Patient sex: M
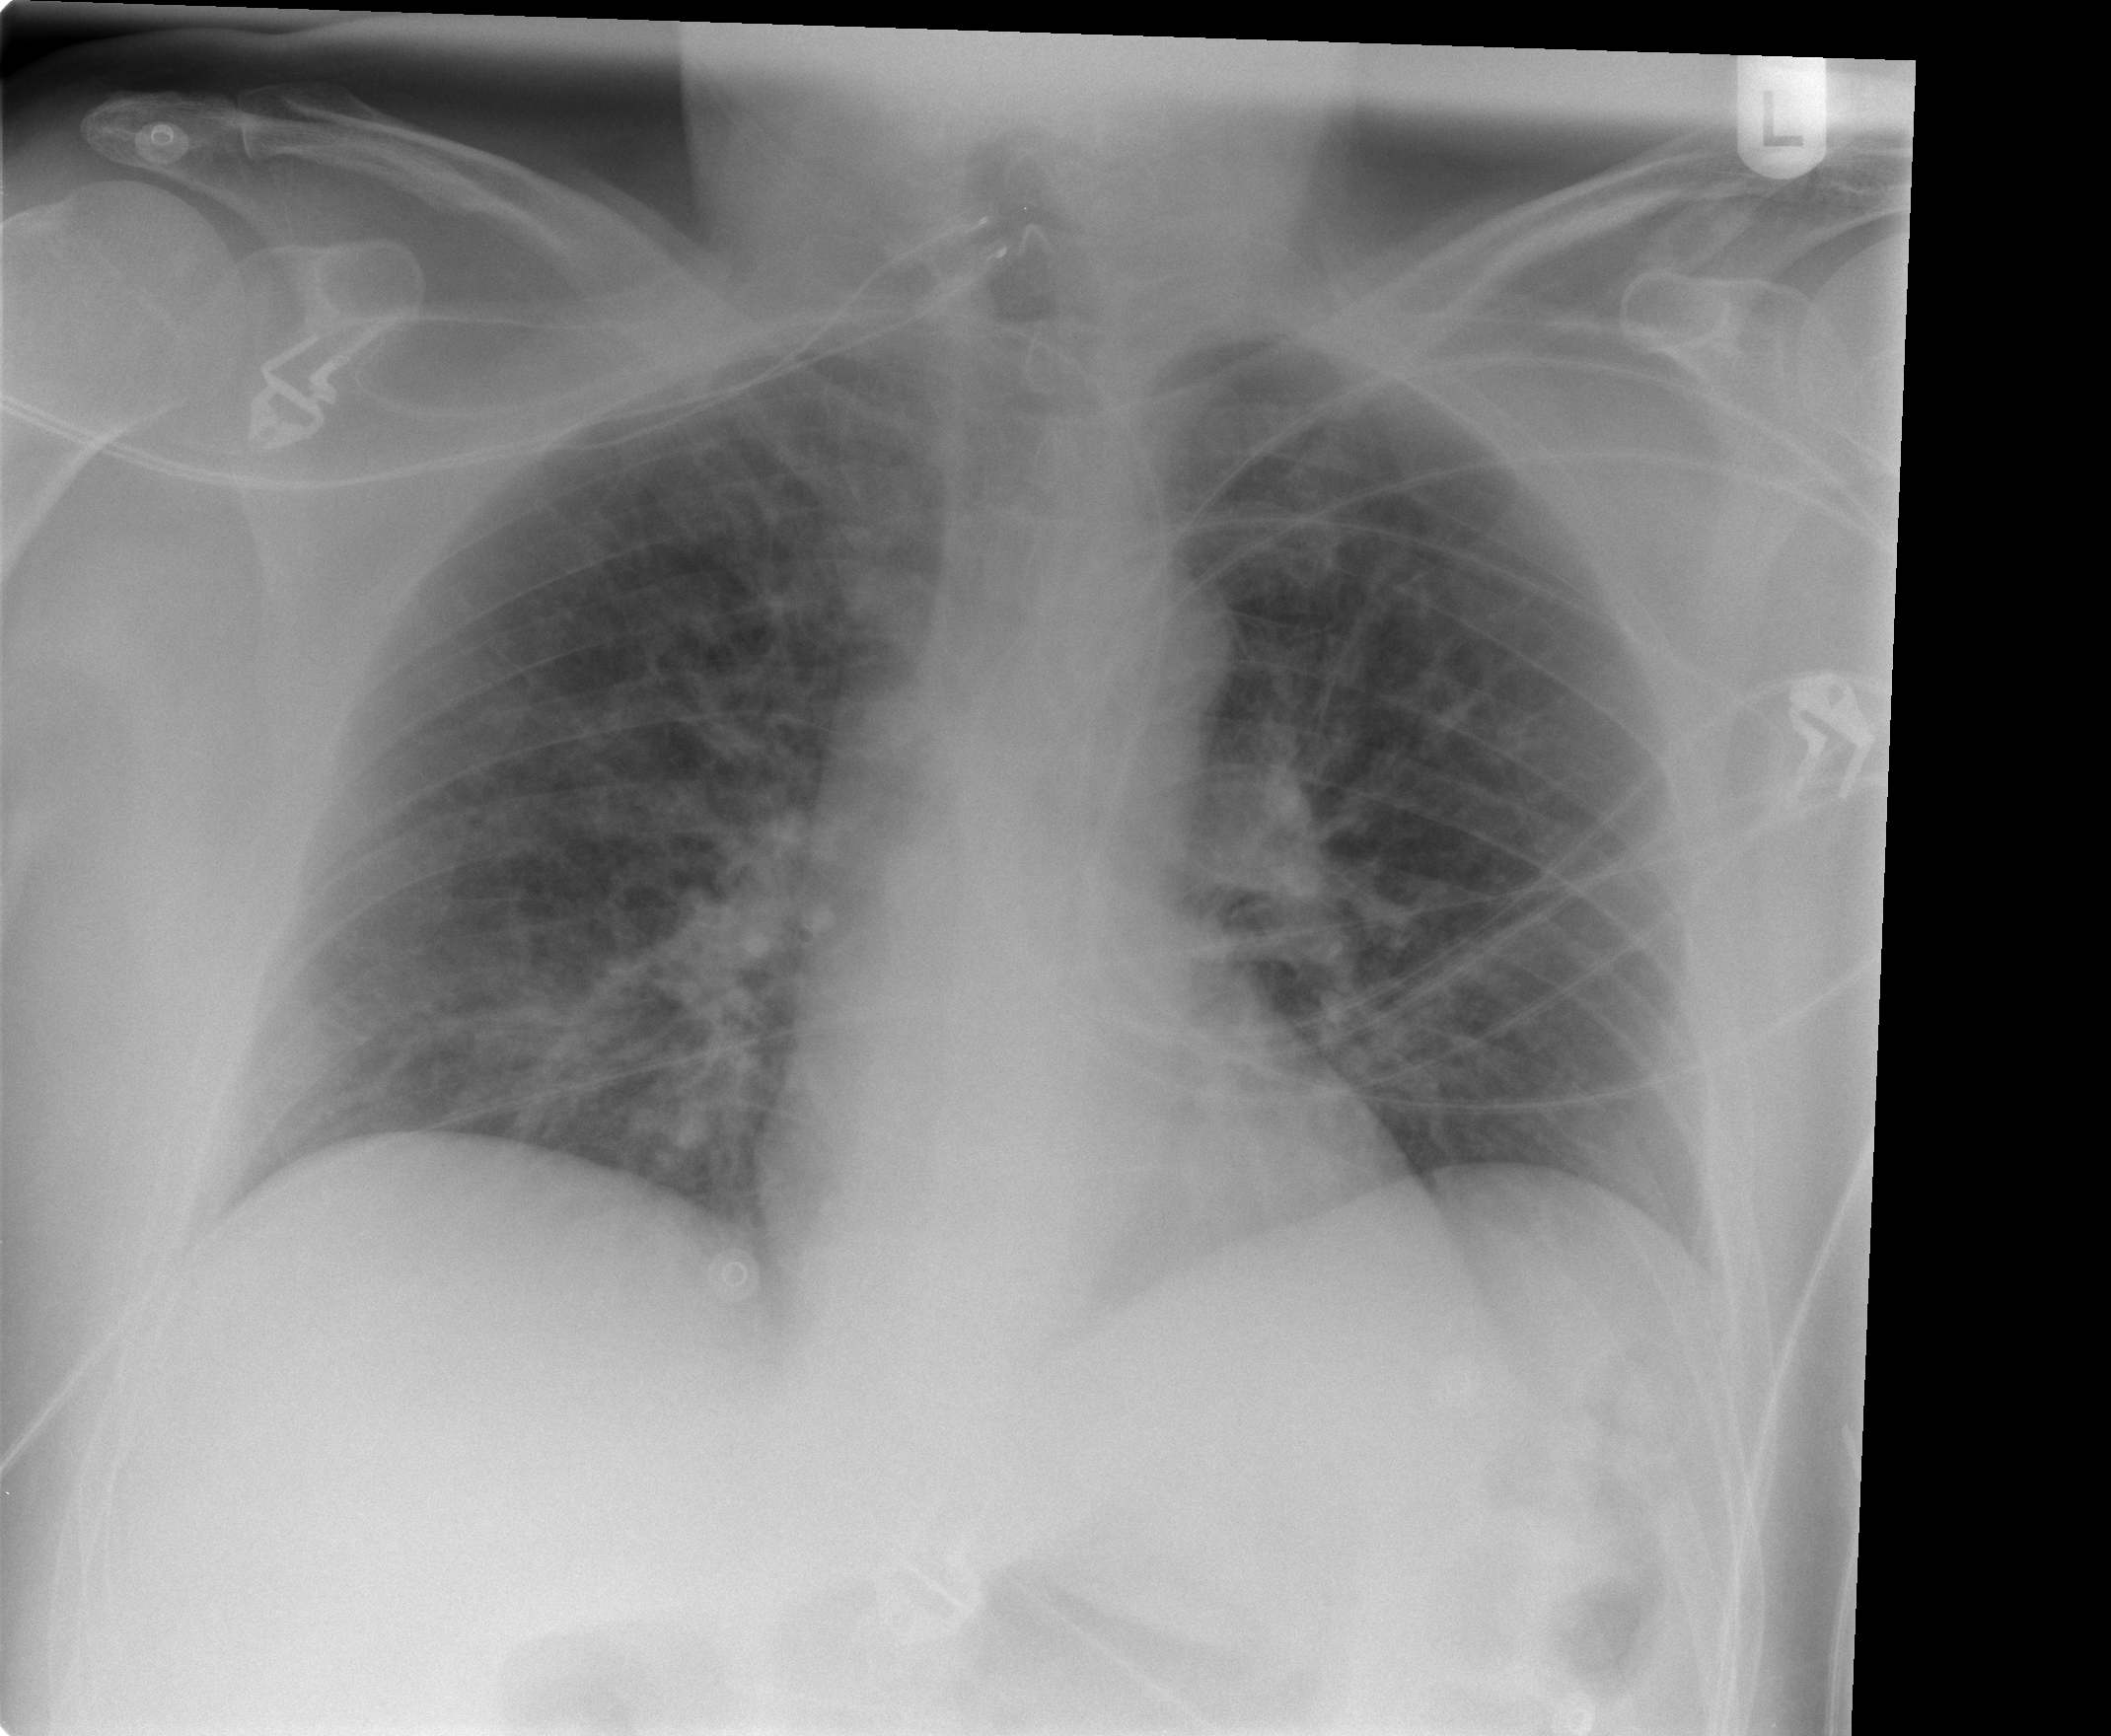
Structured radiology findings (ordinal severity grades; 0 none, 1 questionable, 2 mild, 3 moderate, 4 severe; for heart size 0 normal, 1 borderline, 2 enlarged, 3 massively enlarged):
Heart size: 0
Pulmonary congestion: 1
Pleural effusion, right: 0
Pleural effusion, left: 0
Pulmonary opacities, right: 0
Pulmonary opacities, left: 0
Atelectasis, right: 0
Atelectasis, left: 0